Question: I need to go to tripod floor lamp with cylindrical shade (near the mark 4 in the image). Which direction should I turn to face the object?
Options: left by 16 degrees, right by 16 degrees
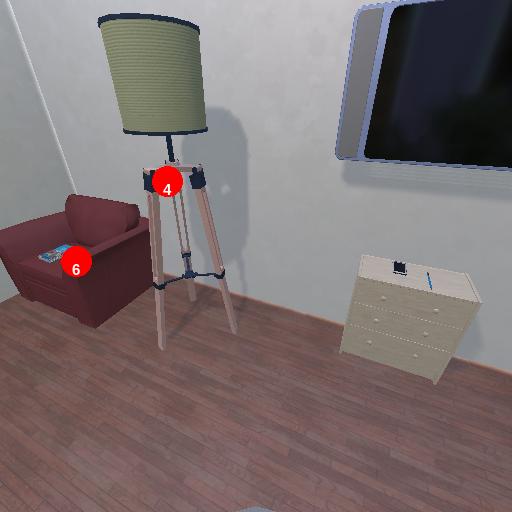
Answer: left by 16 degrees